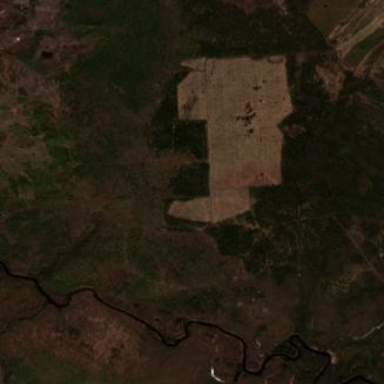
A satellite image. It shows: Logging area.